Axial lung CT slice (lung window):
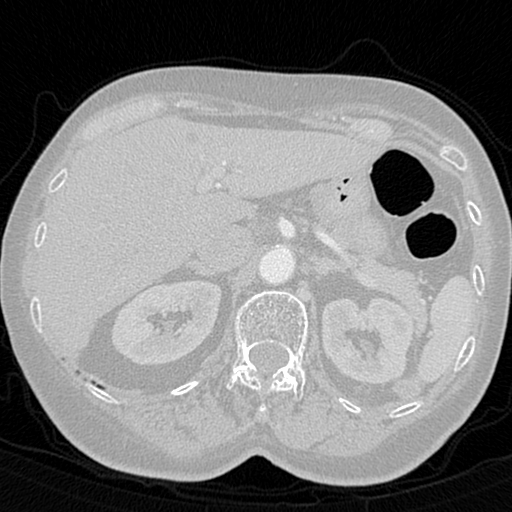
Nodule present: no